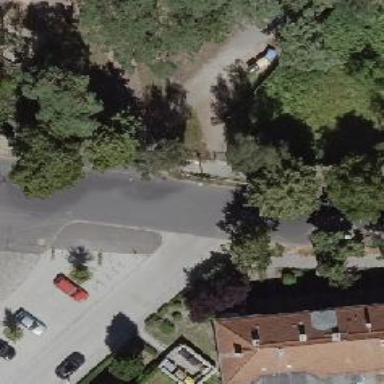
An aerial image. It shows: Sidewalk.